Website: crate-barrel
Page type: newsletter-management
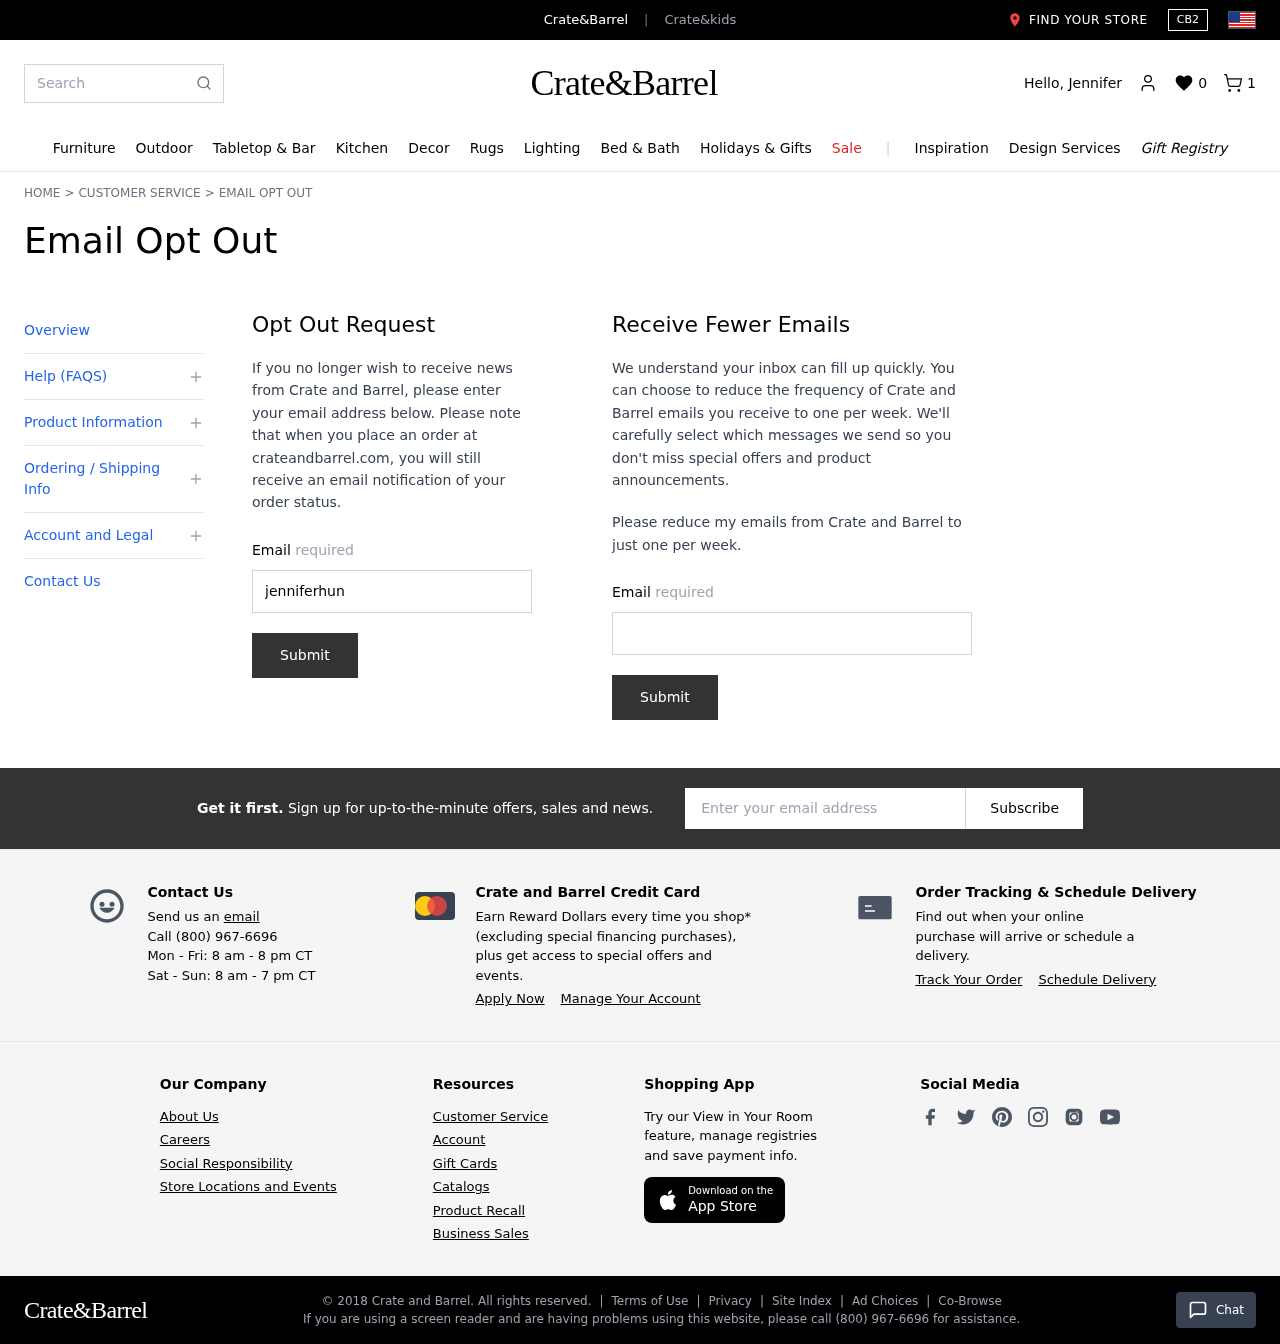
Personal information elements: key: PII_EMAIL
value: jenniferhunter@hotmail.com
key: PII_EMAIL2
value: jenniferhunter@hotmail.com
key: PII_EMAIL3
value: jenniferhunter@hotmail.com
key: PII_FIRSTNAME
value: Jennifer
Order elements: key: ORDER_NUM_ITEMS
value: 1
Search elements: key: HEADER_SEARCH
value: Search
Other elements: key: WISHLIST_COUNT
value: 0